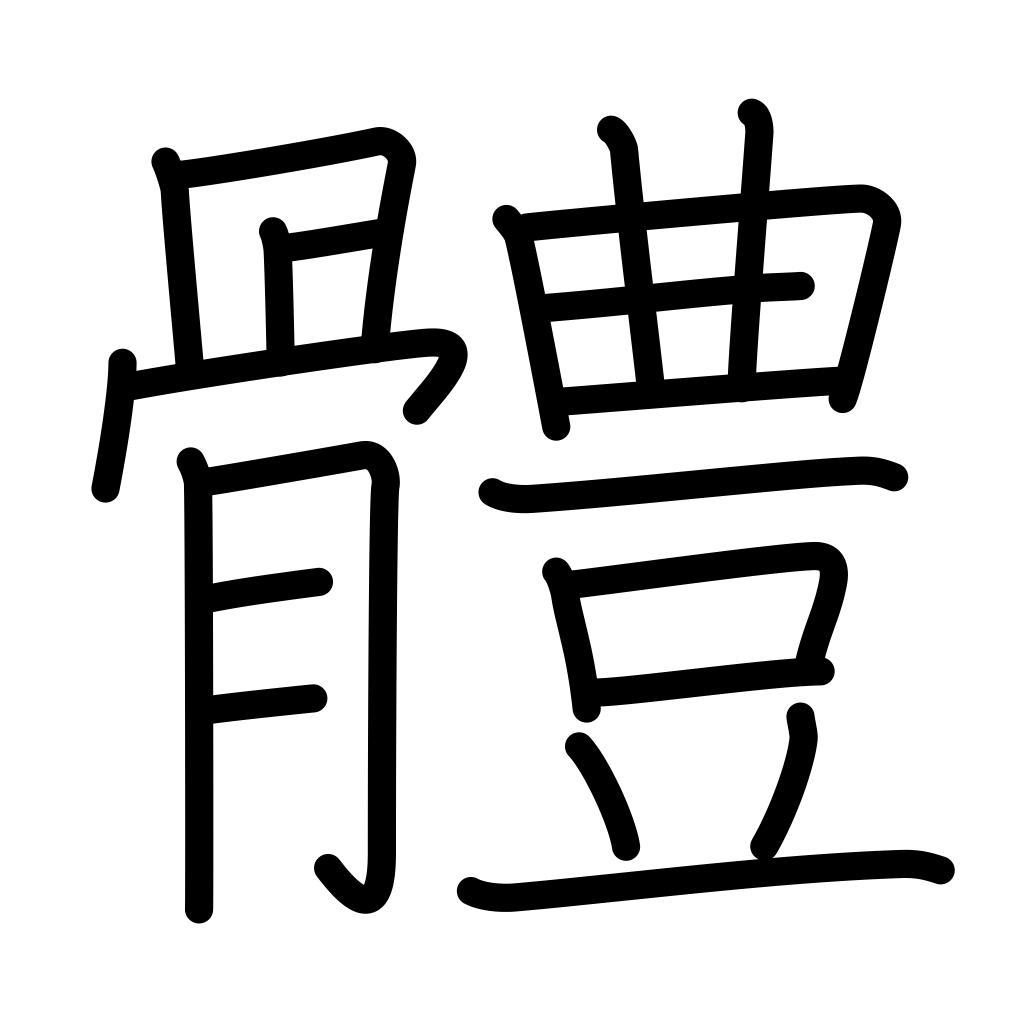
Meaning: the body, substance, object, reality